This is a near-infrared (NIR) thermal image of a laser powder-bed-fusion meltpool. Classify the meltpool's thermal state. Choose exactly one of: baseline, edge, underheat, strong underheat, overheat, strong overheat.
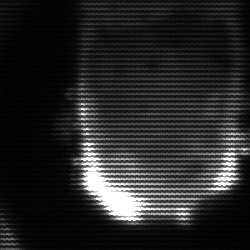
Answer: baseline